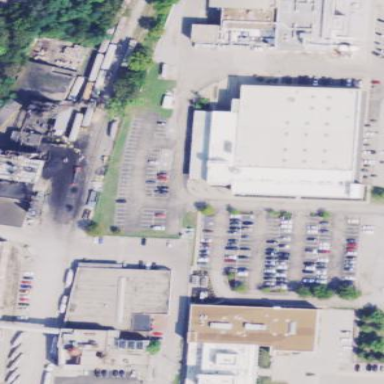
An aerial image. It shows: Parking area with surface.